七年级 · 算术
自定义运算: $\quad a$ $b=\left\{\begin{array}{l}a-2 b(a<b) \\ 2 a-b(a \geq b)\end{array}\right.$ 例如: $\quad 2$ 可 $(-4)=2 \times 2-(-4)=8$, 若 $\mathrm{m}, \mathrm{n}$ 在数轴上的位置如图所示, 且 $(m+n)$ ] $(m-n)=7$, 则 $6 n-2 m+2021$ 的值等于（）

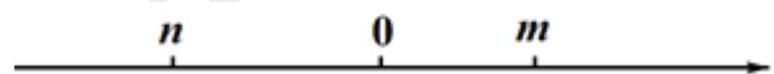
A. 2028
B. 2035
C. 2028 或 2035
D. 2021 或 2014
答案: B
解析: $\because a$ 『 $b=\left\{\begin{array}{l}a-2 b(a<b) \\ 2 a-b(a \geq b)\end{array}\right.$, 且 $(m+n)$ 『 $(m-n)=7$,根据题图可知: $n<0<m ，$
当 $|n| \geq|m|$ 时

$\therefore m+n<0, m-n>0$

$\therefore m+n<m-n$

$\therefore(m+n)$ ■ $(m-n)=(m+n)-2(m-n)=7$, 化简得: $3 n-m=7$

$\therefore 6 n-2 m=14$

$\therefore 6 n-2 m+2021=14+2021=2035$,

当 $|n| \leq|m|$ 时

$\therefore m+n \geq 0, \quad m-n>0$

$\because(m+n)-(m-n)=m+n-m+n=2 n<0$

$\therefore m+n<m-n$

$\therefore(m+n)$ ■ $(m-n)=(m+n)-2(m-n)=7$, 化简得: $3 n-m=7$

$\therefore 6 n-2 m=14$

$\therefore 6 n-2 m+2021=14+2021=2035$,

故答案为: B.